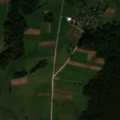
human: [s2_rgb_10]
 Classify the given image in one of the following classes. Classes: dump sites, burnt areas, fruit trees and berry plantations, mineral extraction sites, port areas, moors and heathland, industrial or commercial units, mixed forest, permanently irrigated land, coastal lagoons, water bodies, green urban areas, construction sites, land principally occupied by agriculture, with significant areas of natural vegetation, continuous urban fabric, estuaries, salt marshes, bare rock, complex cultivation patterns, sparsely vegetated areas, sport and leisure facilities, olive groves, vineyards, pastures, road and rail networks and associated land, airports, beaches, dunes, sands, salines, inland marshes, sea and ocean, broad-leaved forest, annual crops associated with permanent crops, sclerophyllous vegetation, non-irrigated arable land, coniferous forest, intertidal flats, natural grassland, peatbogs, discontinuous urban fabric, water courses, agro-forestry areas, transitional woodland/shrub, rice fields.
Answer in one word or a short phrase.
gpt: discontinuous urban fabric, non-irrigated arable land, pastures, land principally occupied by agriculture, with significant areas of natural vegetation, broad-leaved forest